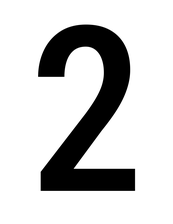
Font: Roboto_Condensed_Medium